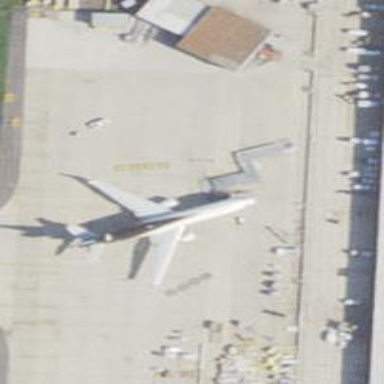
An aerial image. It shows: Apron at the airport.